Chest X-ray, AP view. Patient: 62 years old, sex M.
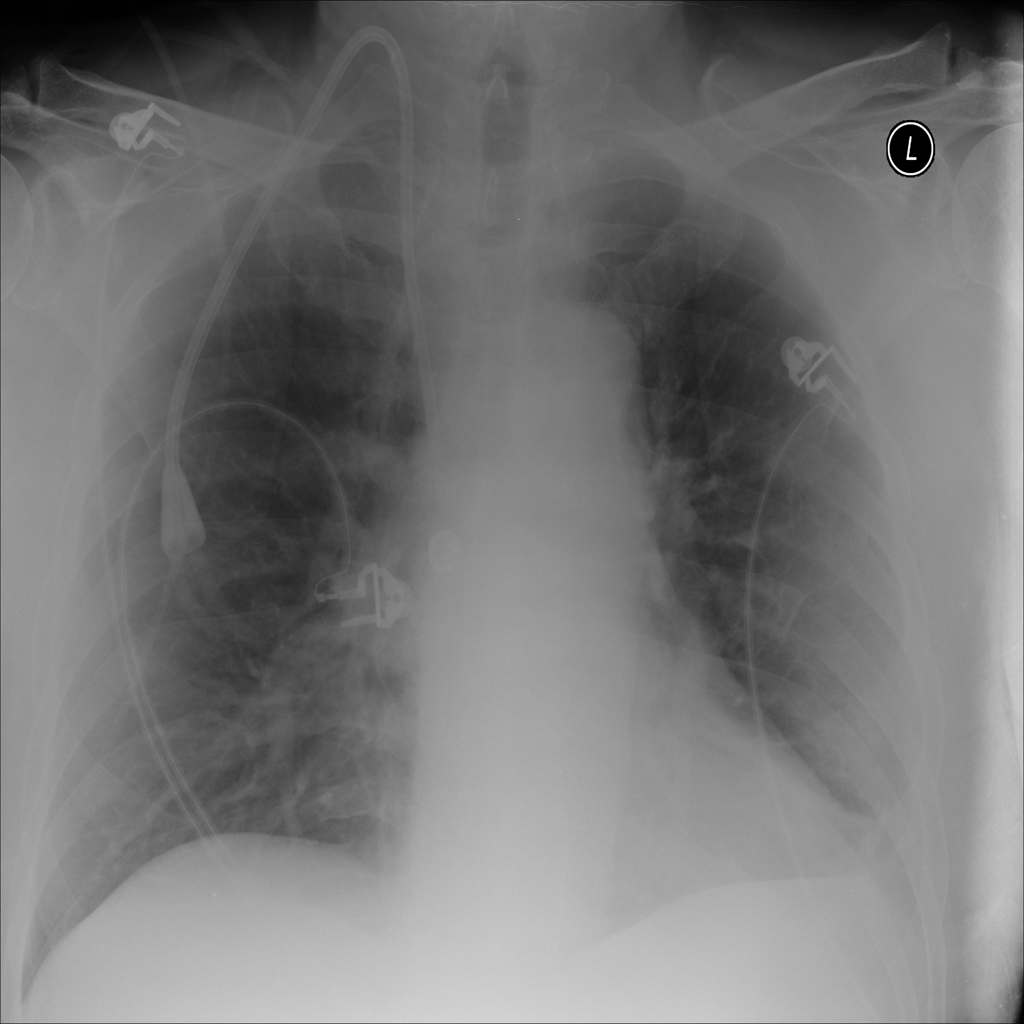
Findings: Infiltration